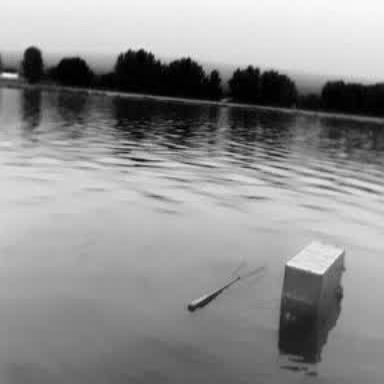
There is a fishing_boat in the infrared image.